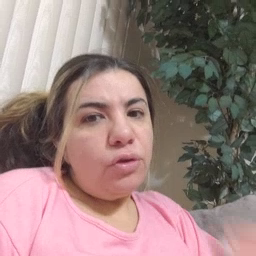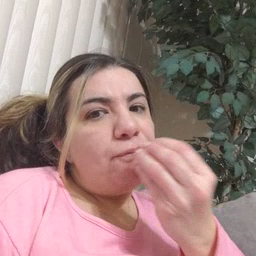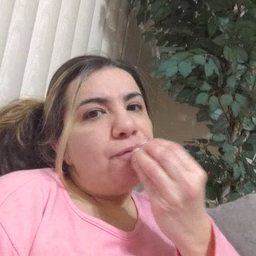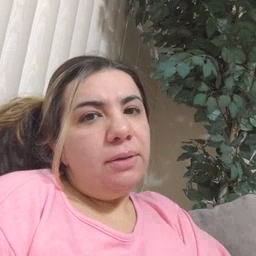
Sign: food